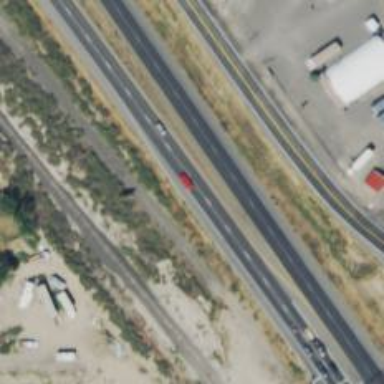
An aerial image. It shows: Expressway with asphalt surface categorized as trunk highway.